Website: bh-photo
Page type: address-validator
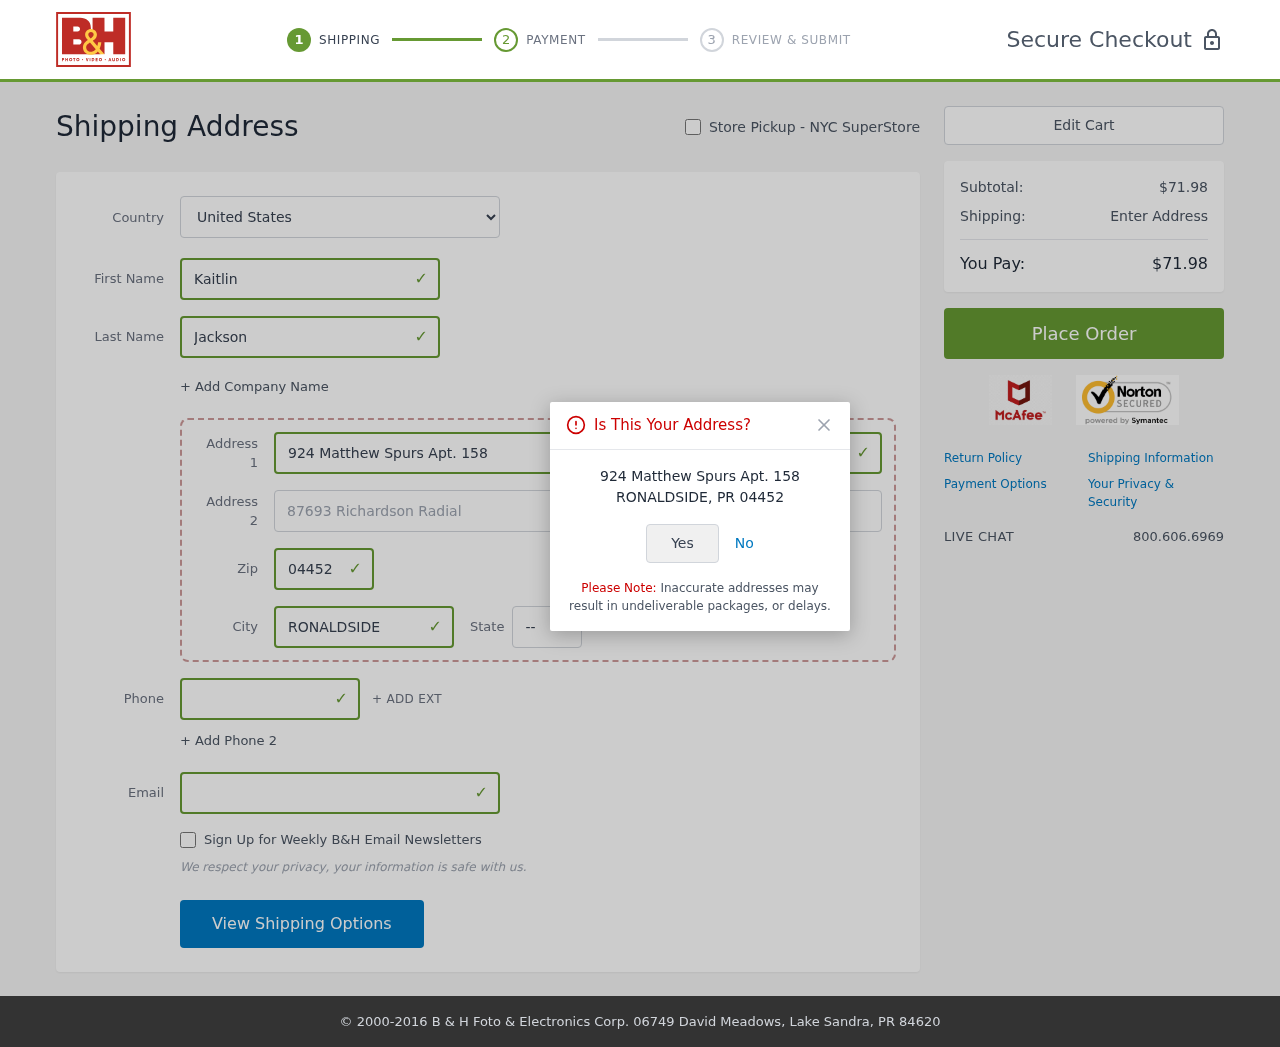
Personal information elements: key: PII_CITY
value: Ronaldside
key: PII_COUNTRY
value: United States
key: PII_EMAIL
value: kaitlinjackson@yahoo.com
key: PII_FIRSTNAME
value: Kaitlin
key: PII_LASTNAME
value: Jackson
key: PII_PHONE
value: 3288357232
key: PII_POSTCODE
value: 04452
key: PII_STATE_ABBR
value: PR
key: PII_STREET
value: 924 Matthew Spurs Apt. 158
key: PII_STREET2
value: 87693 Richardson Radial
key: PII_CITY_CONFIRM
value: RONALDSIDE
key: PII_STATE
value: PR
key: PII_POSTCODE_FULL
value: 04452
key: PII_POSTCODE_NUMERIC
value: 4452
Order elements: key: ORDER_SUBTOTAL
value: $71.98
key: ORDER_TOTAL
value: $71.98